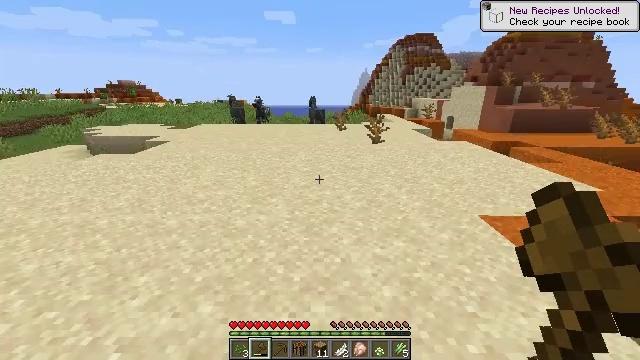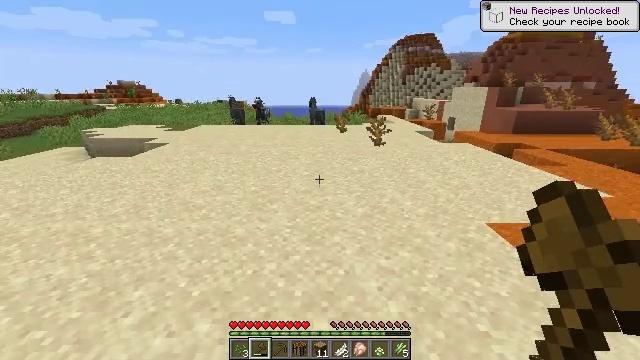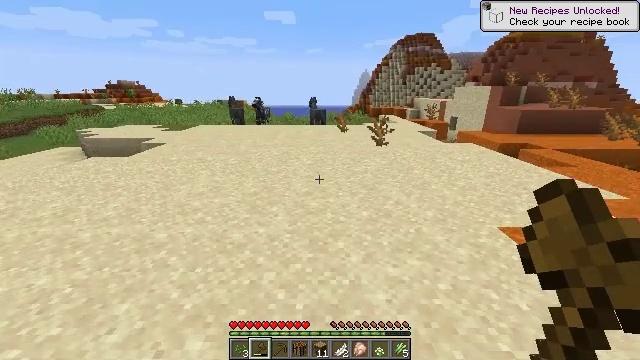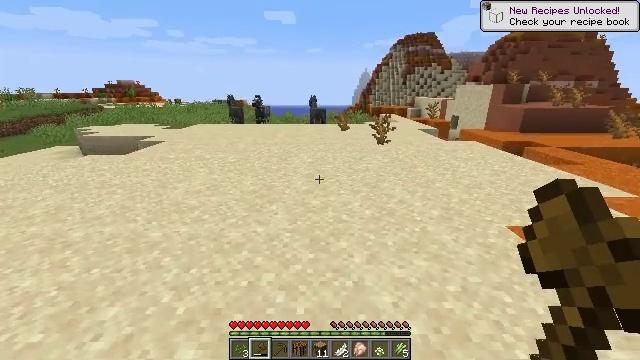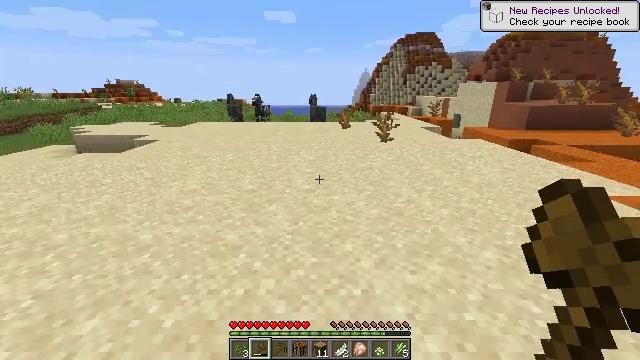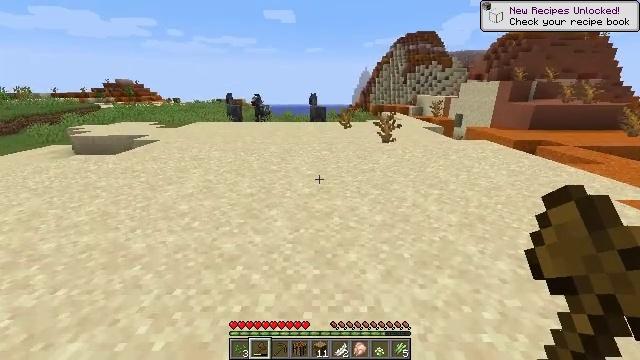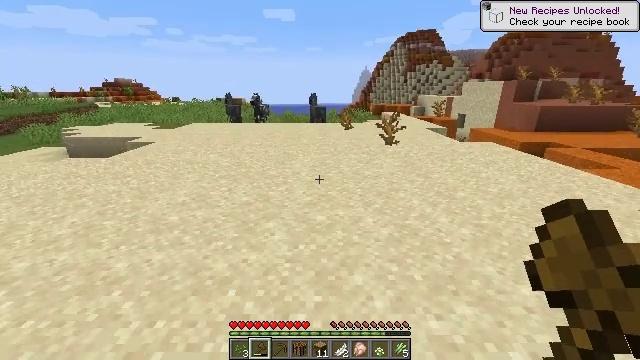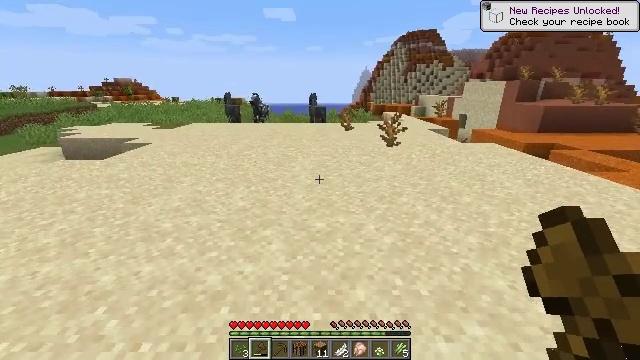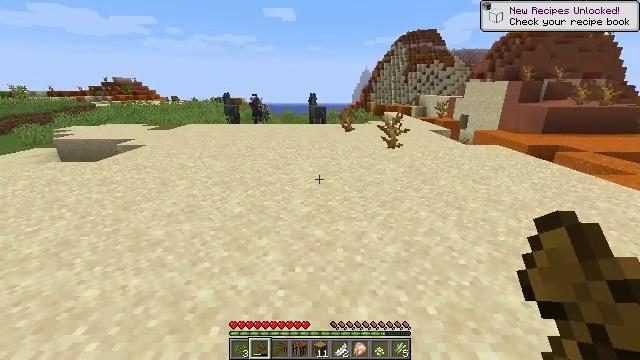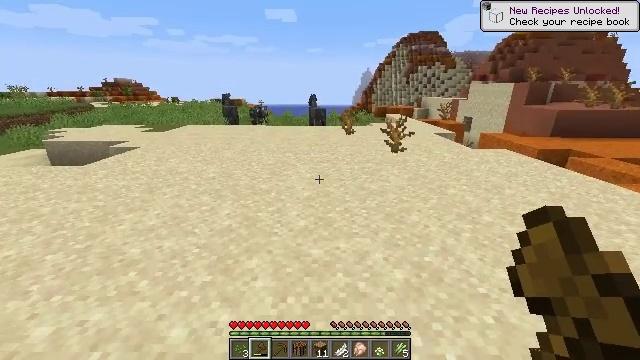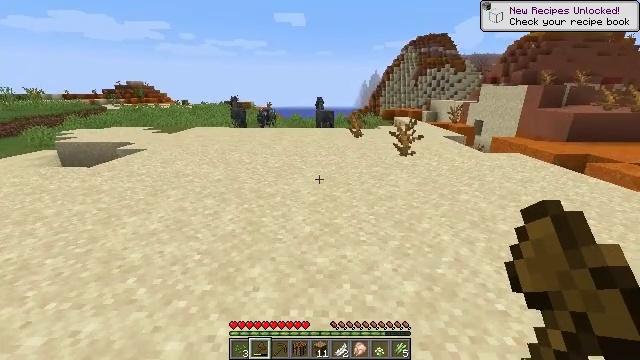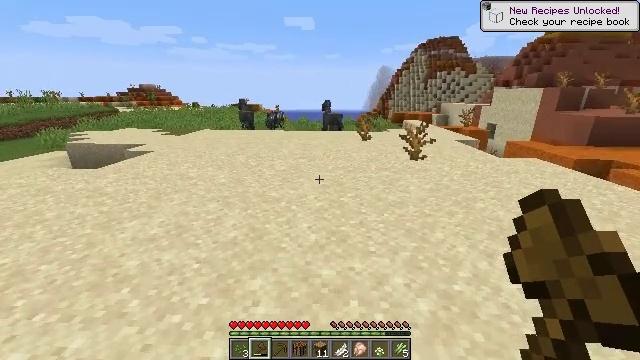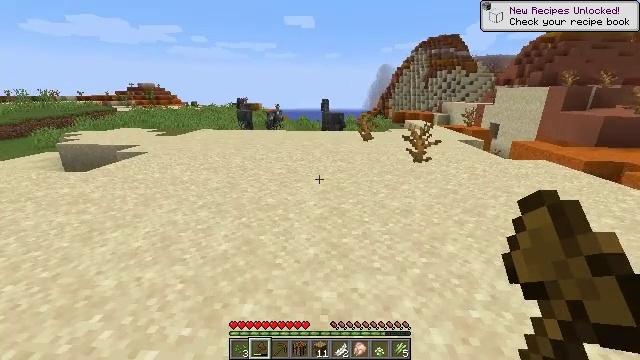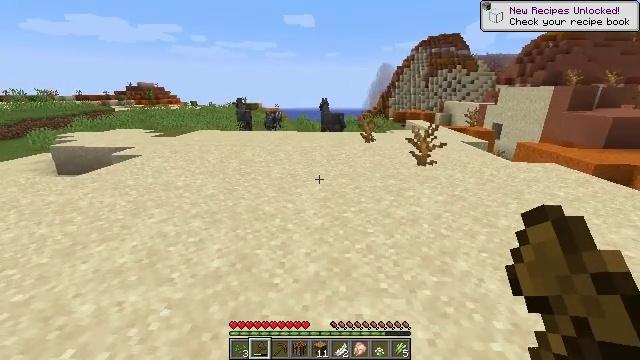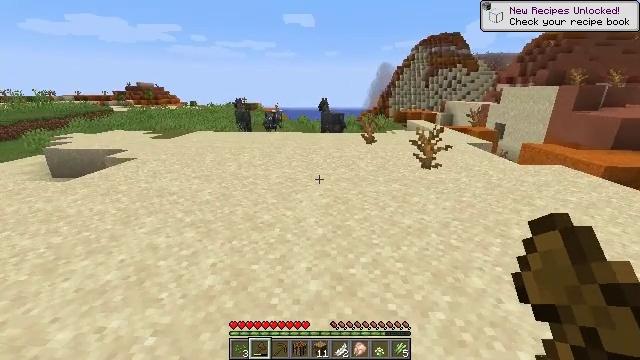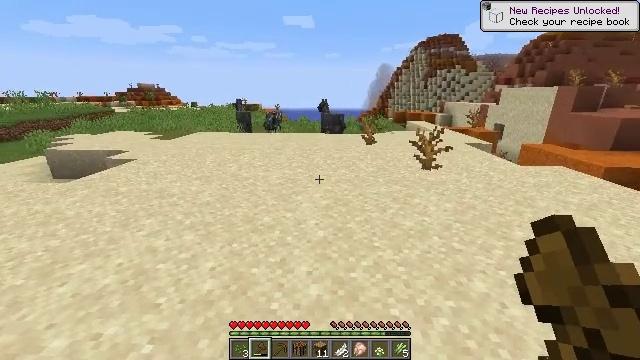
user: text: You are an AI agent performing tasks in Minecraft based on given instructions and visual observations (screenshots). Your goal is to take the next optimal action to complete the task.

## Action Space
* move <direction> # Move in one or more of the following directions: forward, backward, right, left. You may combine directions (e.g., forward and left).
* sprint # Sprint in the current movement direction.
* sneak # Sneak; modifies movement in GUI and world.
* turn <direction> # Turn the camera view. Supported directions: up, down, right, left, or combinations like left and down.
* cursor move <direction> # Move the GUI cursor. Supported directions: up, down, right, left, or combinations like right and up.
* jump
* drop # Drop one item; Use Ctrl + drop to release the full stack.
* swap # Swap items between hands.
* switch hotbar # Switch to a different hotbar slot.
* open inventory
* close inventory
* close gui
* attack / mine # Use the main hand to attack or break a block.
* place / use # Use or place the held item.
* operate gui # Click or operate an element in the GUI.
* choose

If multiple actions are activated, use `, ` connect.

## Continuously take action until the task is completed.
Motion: motion action
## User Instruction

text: Mine the dead bush in the desert.
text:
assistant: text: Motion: move forward
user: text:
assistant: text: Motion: move forward
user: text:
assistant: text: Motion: move forward
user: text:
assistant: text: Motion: move forward
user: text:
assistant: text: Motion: move forward
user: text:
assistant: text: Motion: move forward
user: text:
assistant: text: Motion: move forward
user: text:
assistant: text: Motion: move forward
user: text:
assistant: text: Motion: move forward
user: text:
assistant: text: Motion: move forward, turn left
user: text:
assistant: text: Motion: move forward, turn left
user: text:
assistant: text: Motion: move forward
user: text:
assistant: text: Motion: move forward
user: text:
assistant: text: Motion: move forward, sprint
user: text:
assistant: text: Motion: move forward, sprint
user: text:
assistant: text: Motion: move forward, sprint
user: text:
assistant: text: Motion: move forward, sprint
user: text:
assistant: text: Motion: move forward, sprint
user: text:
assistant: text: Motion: move forward, sprint
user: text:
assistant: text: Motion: move forward, sprint
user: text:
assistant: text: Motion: move forward, sprint, turn left
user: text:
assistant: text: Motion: move forward, sprint
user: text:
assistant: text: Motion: move forward, sprint
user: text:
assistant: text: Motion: move forward, sprint
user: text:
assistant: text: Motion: move forward, sprint
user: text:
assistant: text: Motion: move forward, sprint
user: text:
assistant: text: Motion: move forward, sprint
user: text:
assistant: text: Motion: move forward, sprint
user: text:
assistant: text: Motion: move forward, sprint
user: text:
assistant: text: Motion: move forward, sprint